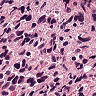
Metastatic tissue present: yes